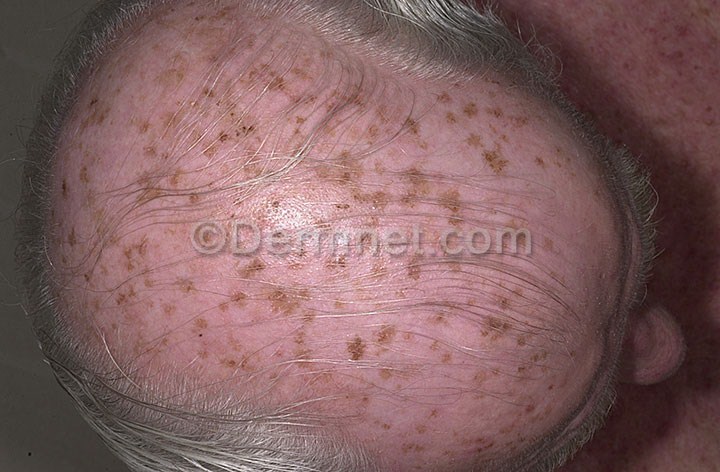
Disease: Light Diseases and Disorders of Pigmentation